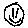
Label: smiley face